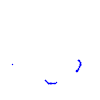
Particle: pion